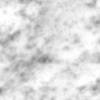
Label: no_change